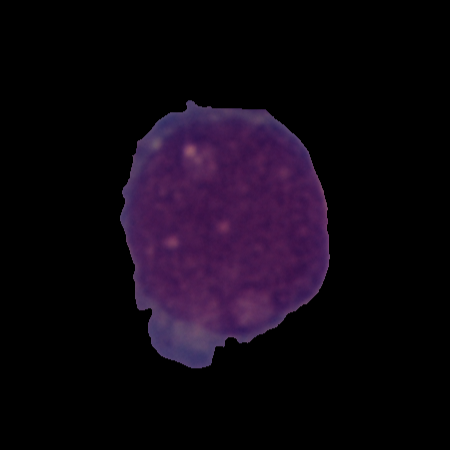
Label: cancer